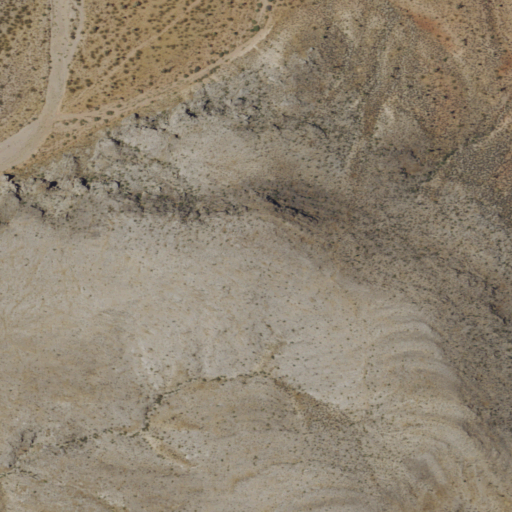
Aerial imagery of mountain in Nevada named Jones Spring Point containing shrub and grassland